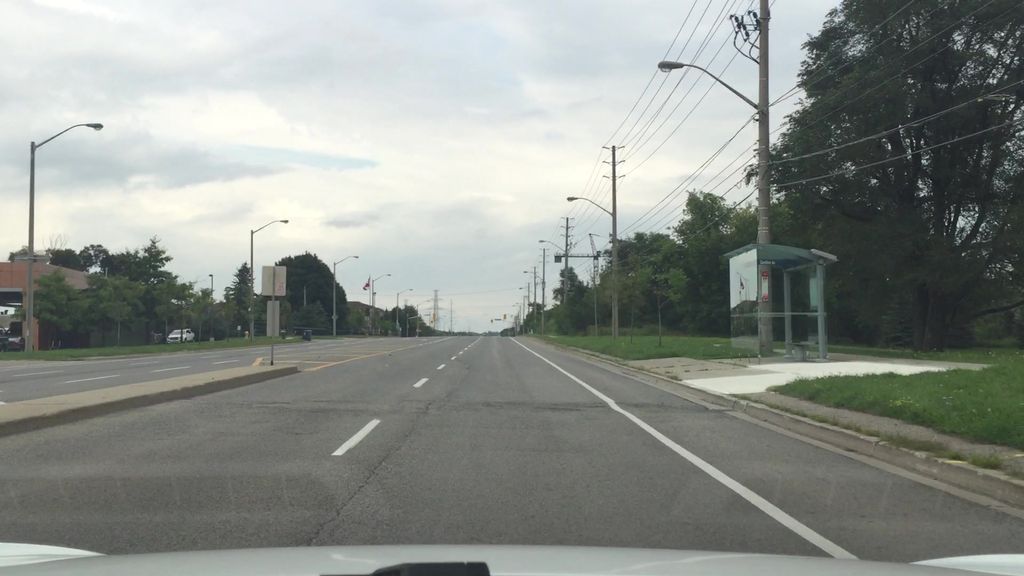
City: toronto